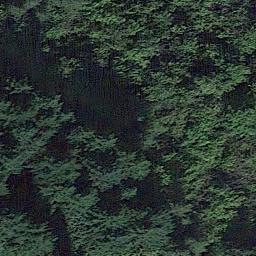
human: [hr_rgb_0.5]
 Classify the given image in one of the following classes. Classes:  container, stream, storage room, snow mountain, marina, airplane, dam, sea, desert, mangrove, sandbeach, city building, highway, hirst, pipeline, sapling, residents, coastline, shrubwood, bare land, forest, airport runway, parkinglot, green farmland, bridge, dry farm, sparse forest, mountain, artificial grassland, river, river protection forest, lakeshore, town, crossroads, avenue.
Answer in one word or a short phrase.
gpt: forest